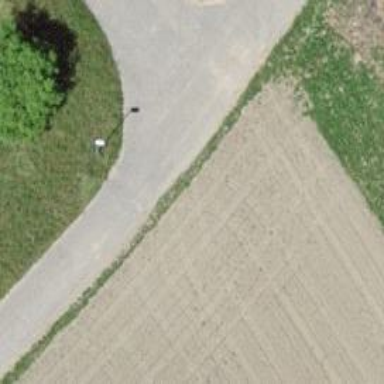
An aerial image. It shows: Unclassified road with asphalt surface.